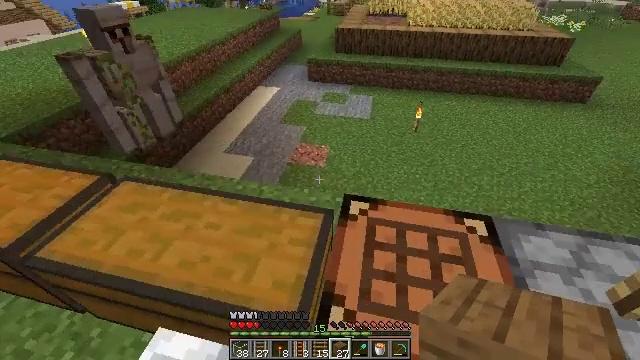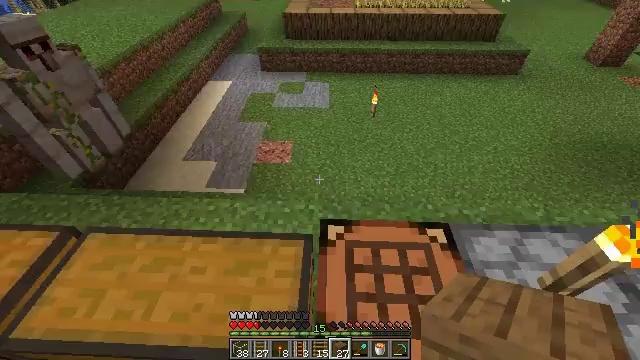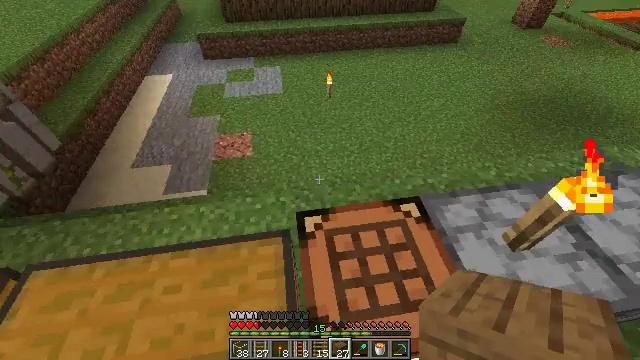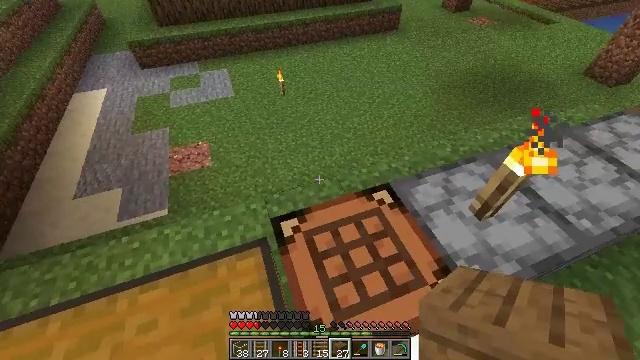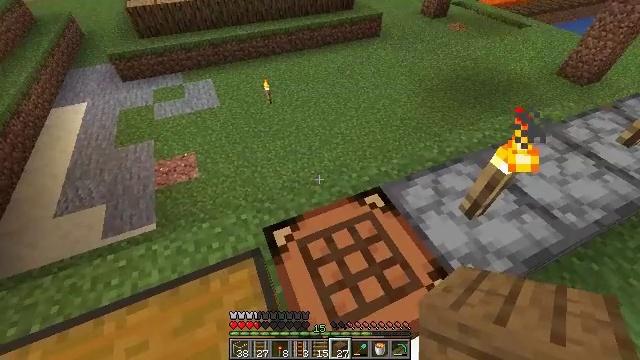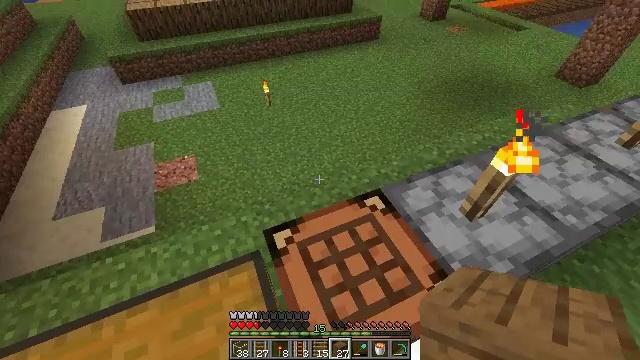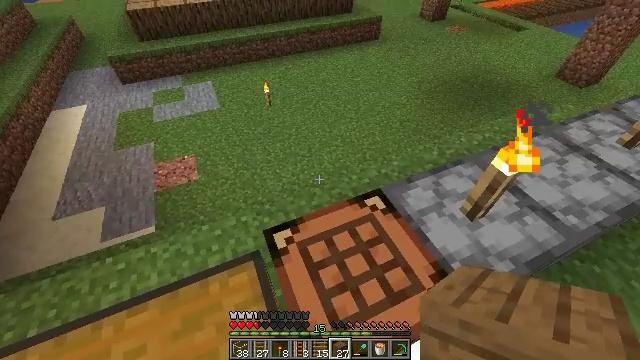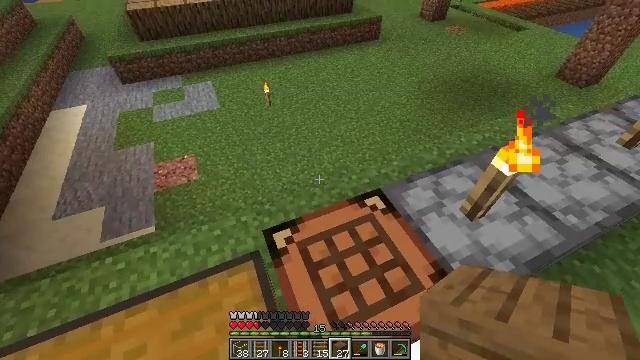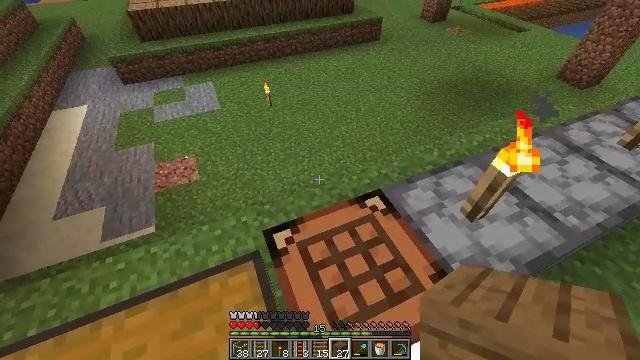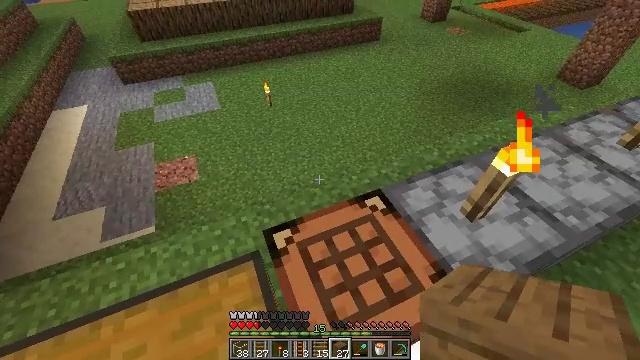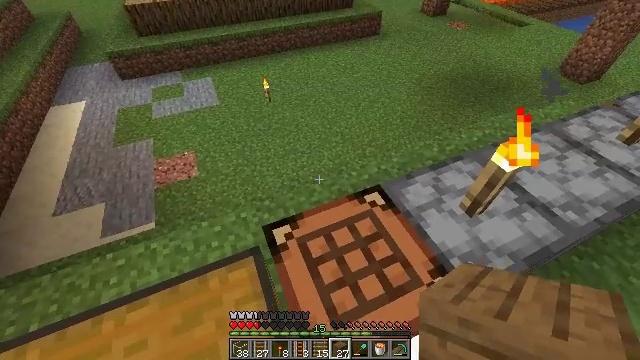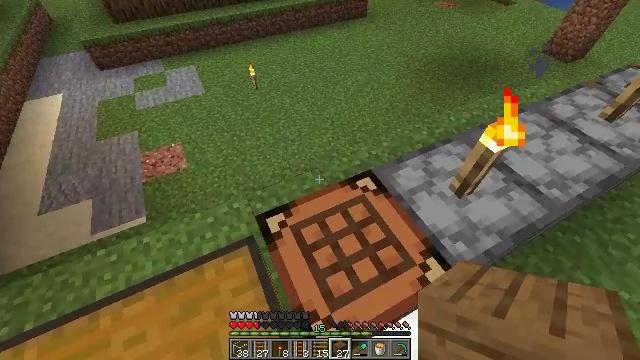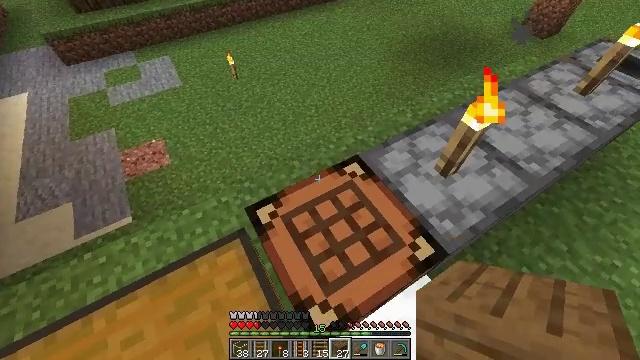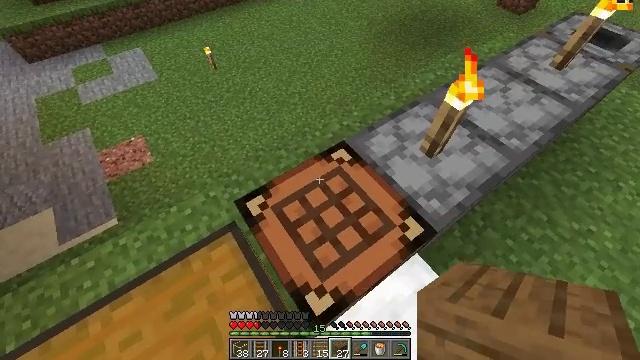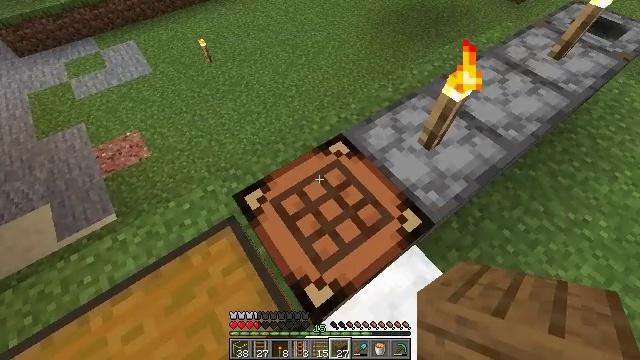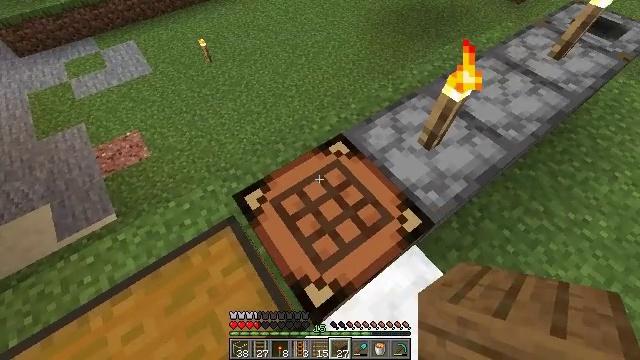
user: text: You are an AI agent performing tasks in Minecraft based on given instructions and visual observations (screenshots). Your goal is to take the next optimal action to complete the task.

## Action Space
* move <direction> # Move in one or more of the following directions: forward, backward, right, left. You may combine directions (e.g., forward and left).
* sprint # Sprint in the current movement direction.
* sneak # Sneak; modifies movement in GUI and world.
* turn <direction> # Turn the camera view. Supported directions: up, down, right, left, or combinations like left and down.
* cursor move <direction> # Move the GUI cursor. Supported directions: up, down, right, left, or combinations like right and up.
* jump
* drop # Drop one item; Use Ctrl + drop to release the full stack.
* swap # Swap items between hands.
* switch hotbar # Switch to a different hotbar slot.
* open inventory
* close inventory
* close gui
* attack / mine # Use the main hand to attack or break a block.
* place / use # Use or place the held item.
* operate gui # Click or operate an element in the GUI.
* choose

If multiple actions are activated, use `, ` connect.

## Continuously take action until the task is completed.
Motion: motion action
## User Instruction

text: Open a crafting table and make a brown bed.
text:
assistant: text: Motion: turn right and down
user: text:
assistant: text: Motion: turn right and down
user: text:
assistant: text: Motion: turn right
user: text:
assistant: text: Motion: turn right and up
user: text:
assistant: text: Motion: no_op
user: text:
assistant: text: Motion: use / place
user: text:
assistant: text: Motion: use / place
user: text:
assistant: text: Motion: use / place
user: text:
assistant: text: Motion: no_op
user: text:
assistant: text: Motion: no_op
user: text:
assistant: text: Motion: turn right and down
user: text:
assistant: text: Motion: turn right and down
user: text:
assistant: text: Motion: turn right and down
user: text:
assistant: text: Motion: turn down
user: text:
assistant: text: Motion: use / place
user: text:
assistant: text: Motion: use / place
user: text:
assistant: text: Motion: use / place
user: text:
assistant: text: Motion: use / place
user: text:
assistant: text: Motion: no_op
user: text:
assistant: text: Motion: open gui
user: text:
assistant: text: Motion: no_op
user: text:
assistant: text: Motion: no_op
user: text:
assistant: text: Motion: no_op
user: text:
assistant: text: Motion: no_op
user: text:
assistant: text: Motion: no_op
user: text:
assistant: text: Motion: no_op
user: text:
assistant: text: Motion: no_op
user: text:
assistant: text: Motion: no_op
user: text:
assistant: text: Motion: no_op
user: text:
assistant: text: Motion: cursor move right